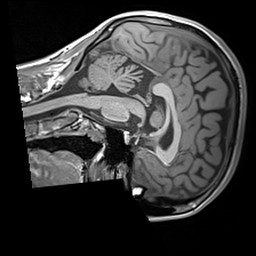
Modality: T1w
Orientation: sagittal
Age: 27
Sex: male
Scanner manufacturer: siemens
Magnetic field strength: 3 T
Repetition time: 1.6 s
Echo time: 0.00236 s